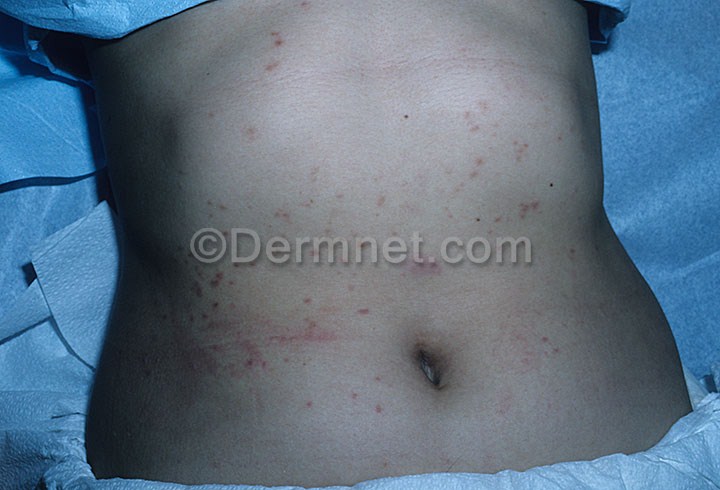
Disease: Scabies Lyme Disease and other Infestations and Bites